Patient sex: M
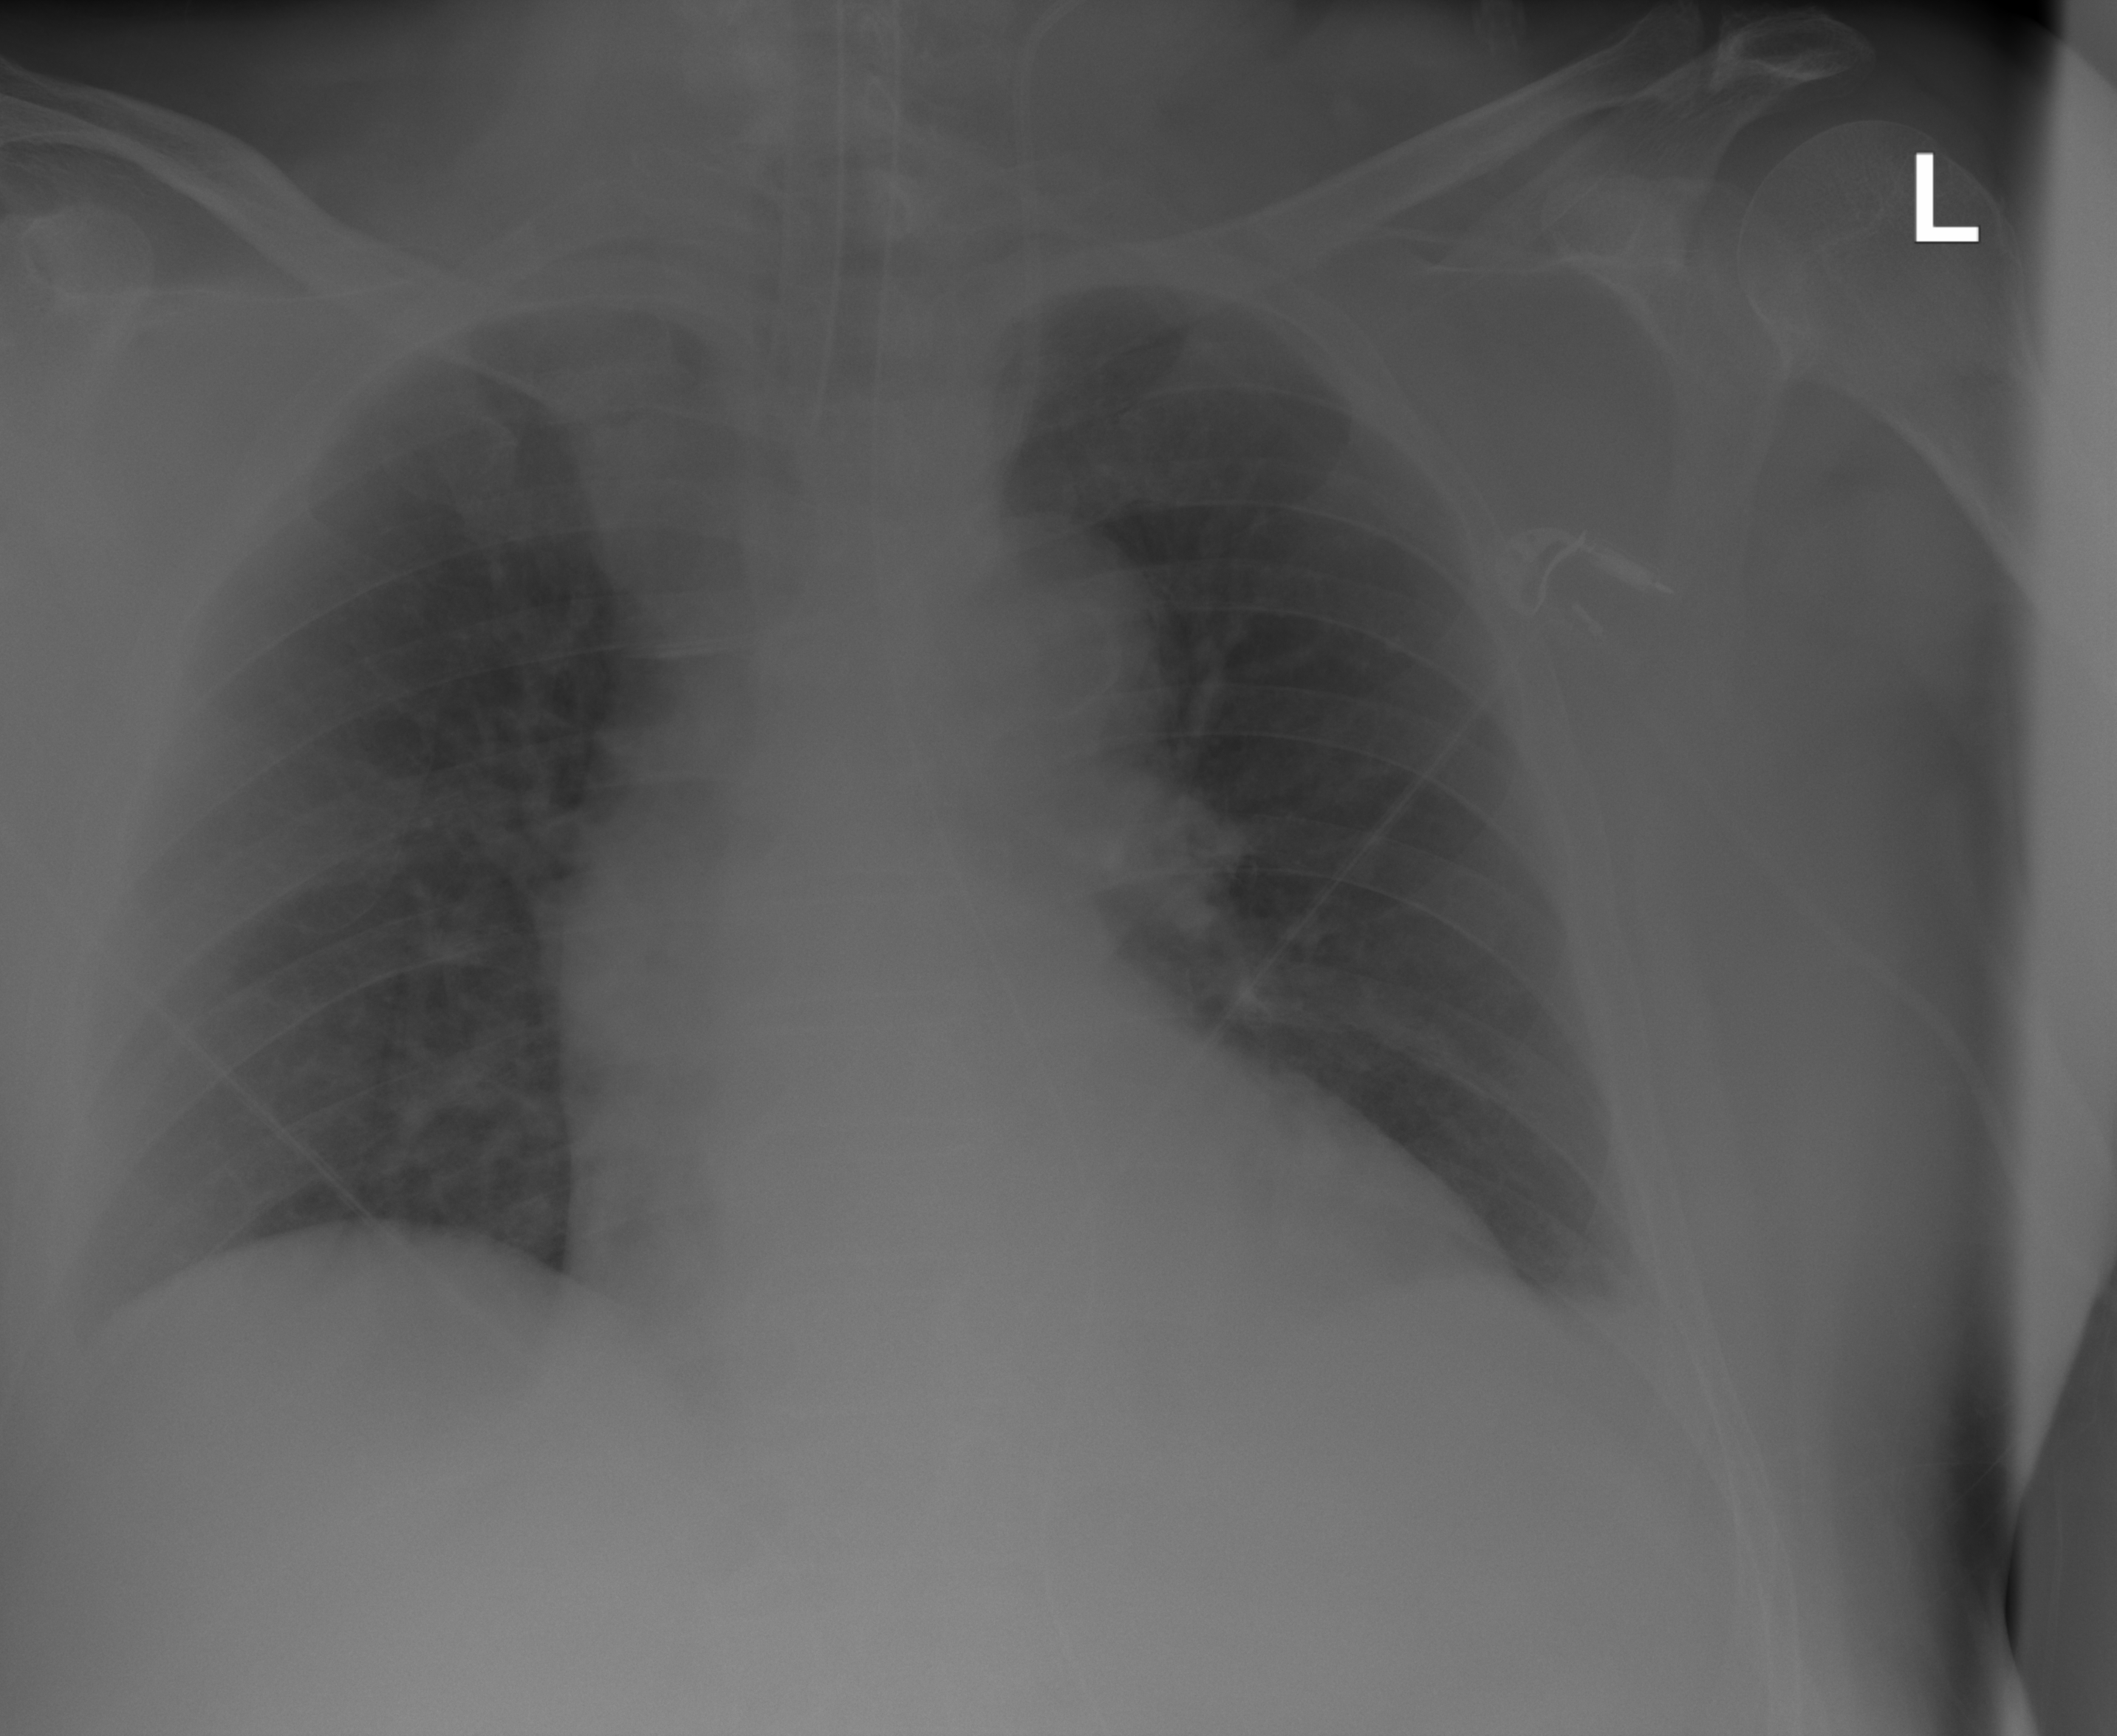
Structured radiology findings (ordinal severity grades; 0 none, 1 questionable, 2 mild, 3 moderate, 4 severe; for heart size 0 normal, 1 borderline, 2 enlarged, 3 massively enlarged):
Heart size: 1
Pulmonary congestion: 0
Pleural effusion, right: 0
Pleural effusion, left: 2
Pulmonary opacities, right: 0
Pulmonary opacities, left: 0
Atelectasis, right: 0
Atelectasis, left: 0